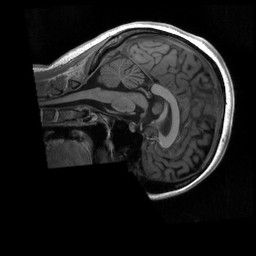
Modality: T1w
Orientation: sagittal
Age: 28
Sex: female
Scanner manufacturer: siemens
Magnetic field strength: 3 T
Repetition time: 2.3 s
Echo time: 0.00298 s